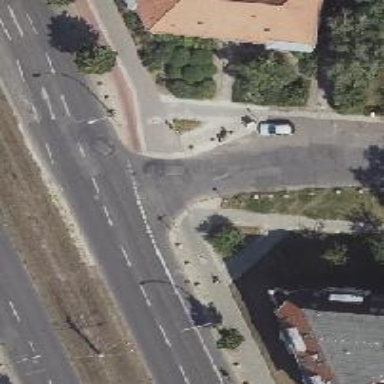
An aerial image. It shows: Unmarked road crossing.